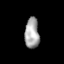
Tissue: lung
Cell type: Epithelial cells
Senescence score: 0.2423
Nuclear area (px): 430
Mean DAPI intensity: 166.191